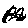
Label: car